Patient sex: M
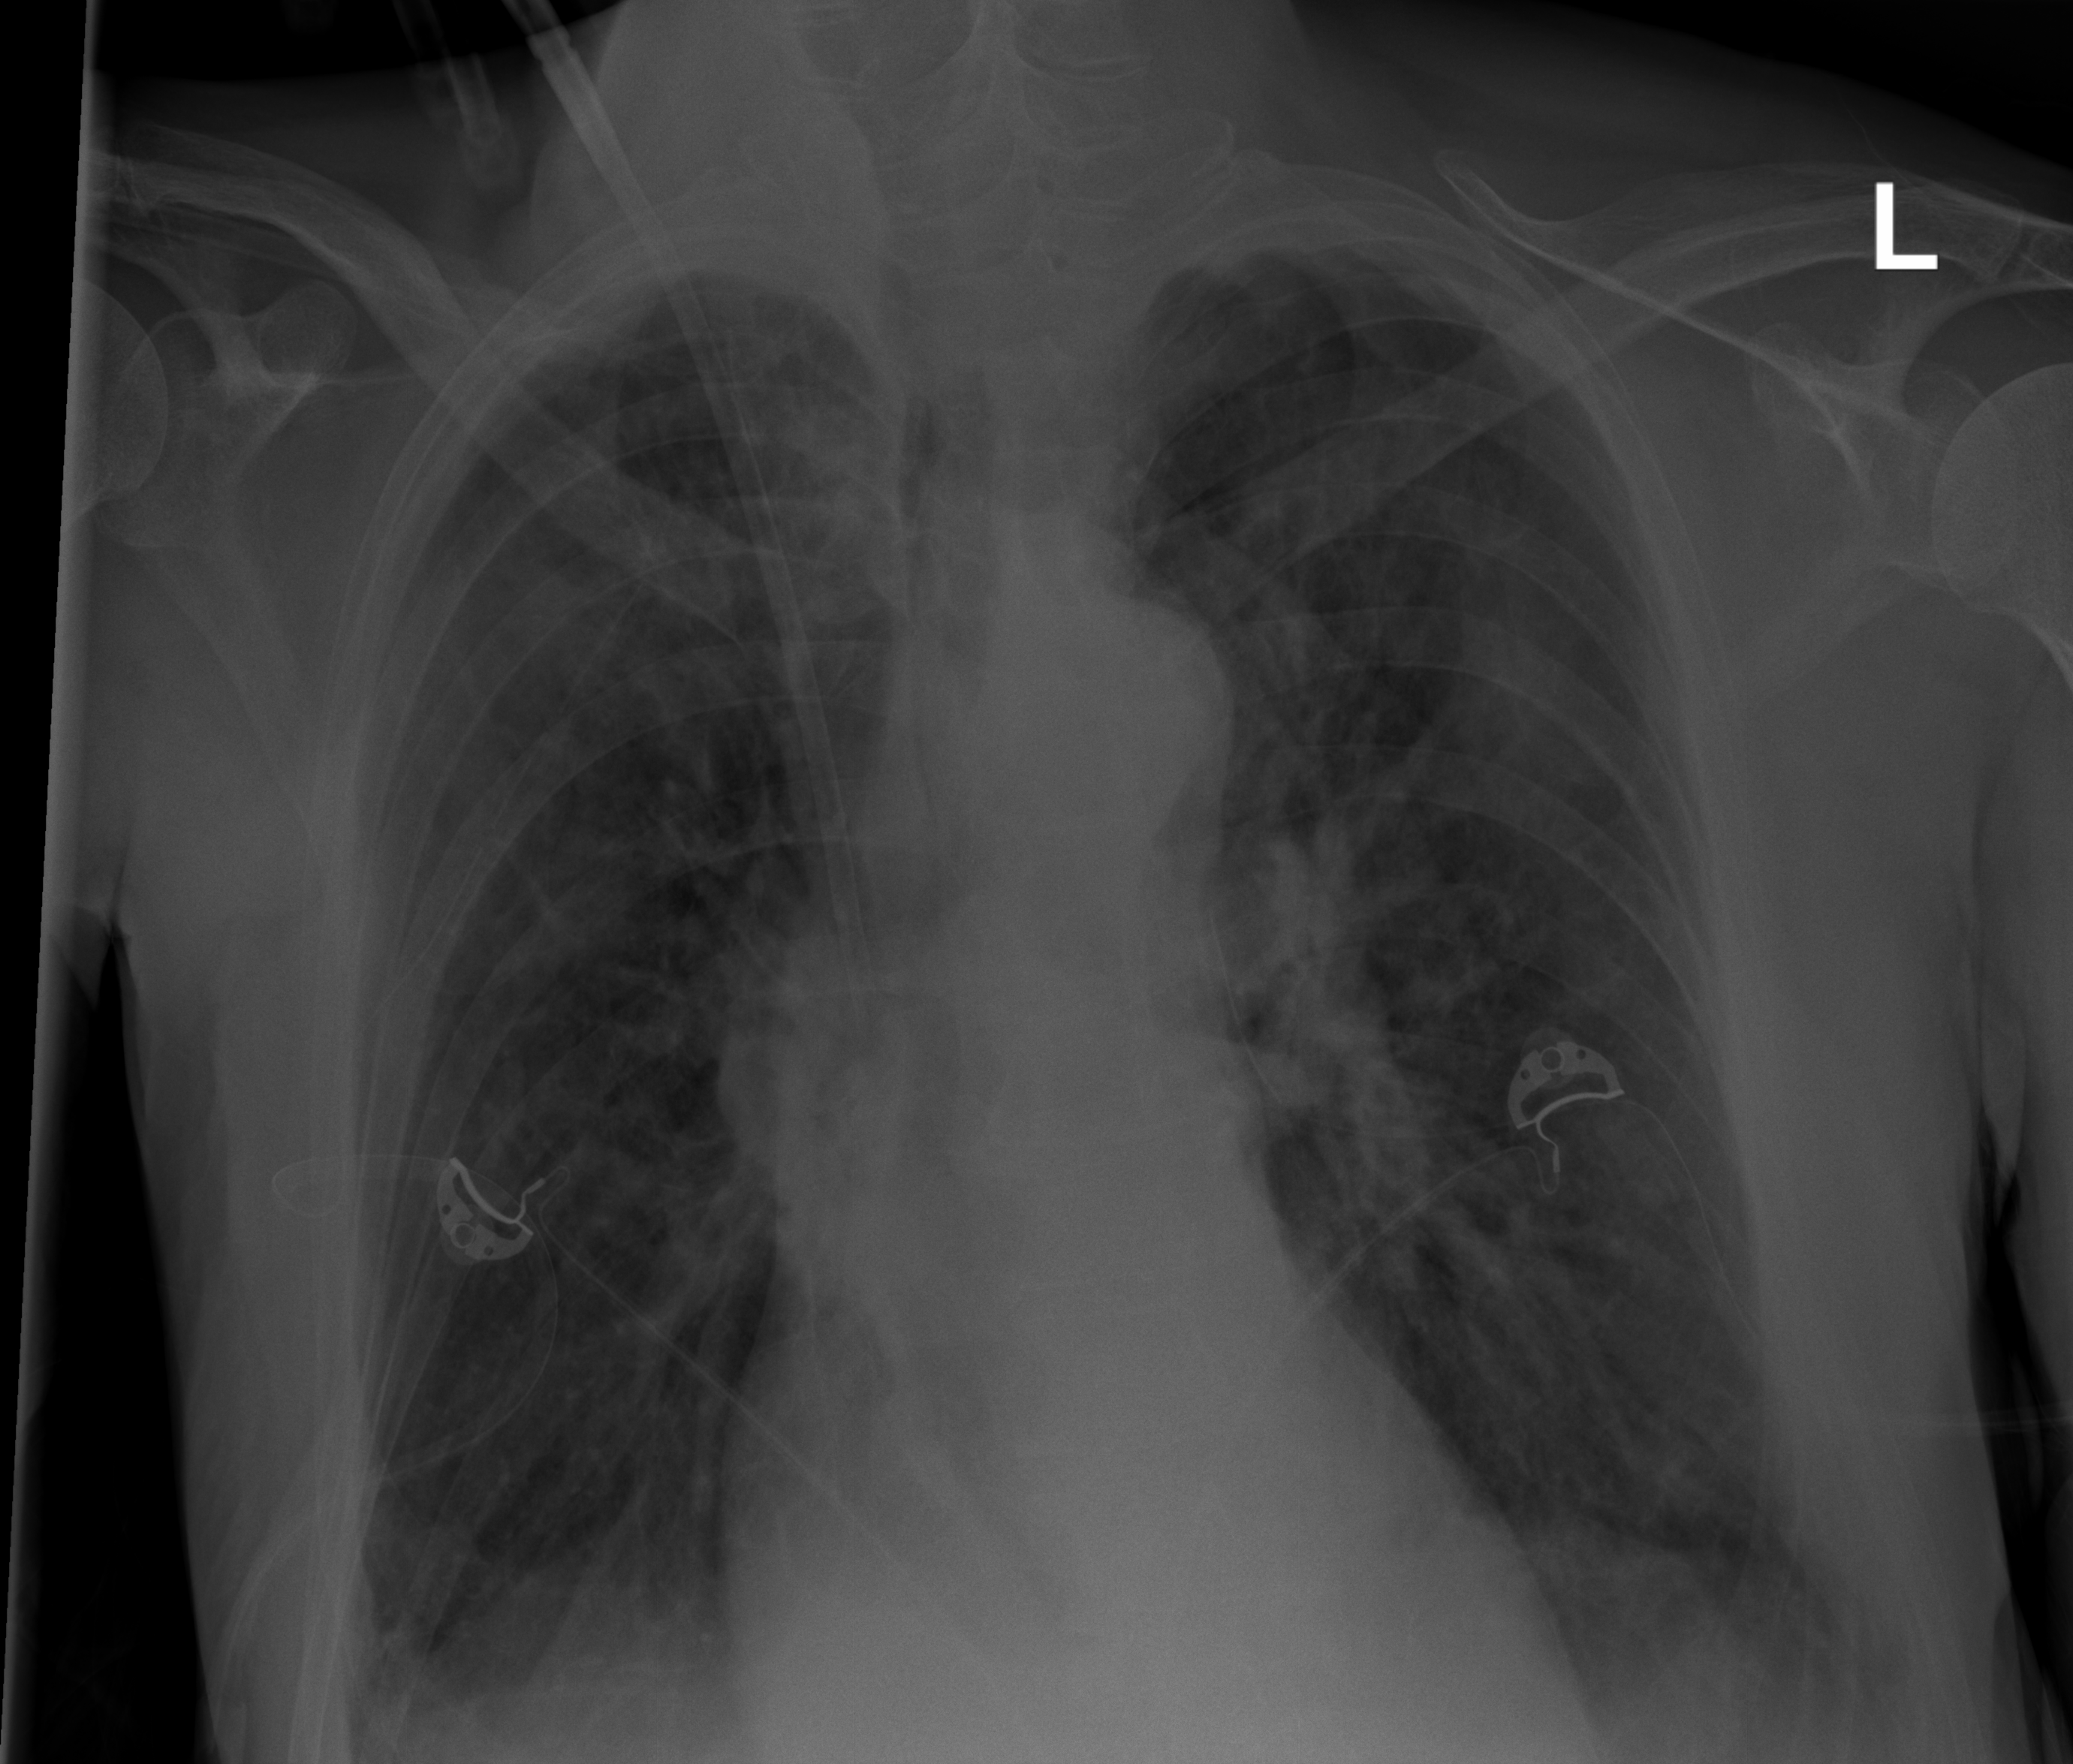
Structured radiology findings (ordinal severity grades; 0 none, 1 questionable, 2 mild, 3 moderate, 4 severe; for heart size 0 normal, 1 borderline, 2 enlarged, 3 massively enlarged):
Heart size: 0
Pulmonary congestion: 2
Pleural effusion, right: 0
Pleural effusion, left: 1
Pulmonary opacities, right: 0
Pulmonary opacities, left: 2
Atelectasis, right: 2
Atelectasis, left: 3